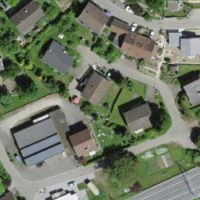
EUNIS habitat code: 55
Species observed at this site:
Portulaca oleracea